Question: I am currently trying to display a post to my homepage from a category, along with an image (featured image).
so far, I have this code which grabs the post and displays it on my homepage:
'''
<div class="row">
<div class="col-md-6">
<?php query_posts('cat=4');
while (have_posts()) : the_post();
the_content();
endwhile;?>
</div>
'''
This does display, but I have now attempted to set a featured image aswell.
I would like it to display like:

I have seen some suggestions such as
'<?php the_post_thumbnail(); ?>'
but i'm not 100% where to add this.
Super thanks in advance!
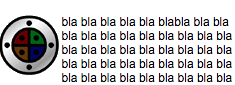
Answer: You should do something like this:
'''
<div class="row">
<div class="col-md-6">
<?php query_posts('cat=4');
while (have_posts()) : the_post();
if ( has_post_thumbnail() ) {
the_post_thumbnail('thumbnail');
}
the_content();
endwhile;?>
</div>
'''
You will probably need to wrap the_content and the_post_thumbnail in divs and style with CSS or use the column classes from your theme